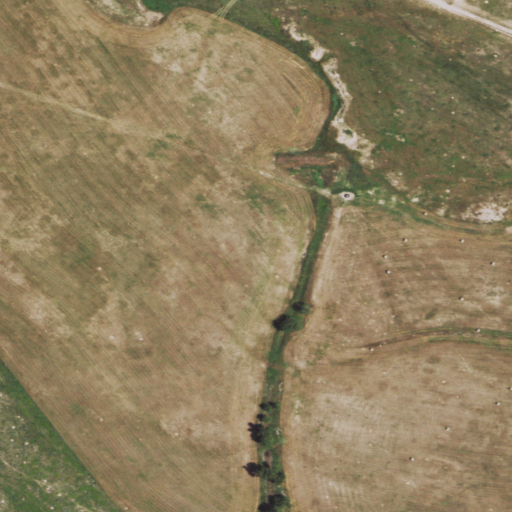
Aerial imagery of valley in Wyoming named Fields Draw containing grassland, shrub, pasture, and barren land